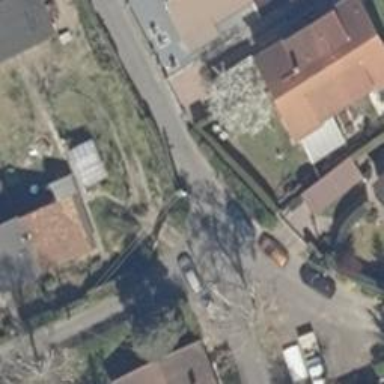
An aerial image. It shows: Residential road with asphalt surface.